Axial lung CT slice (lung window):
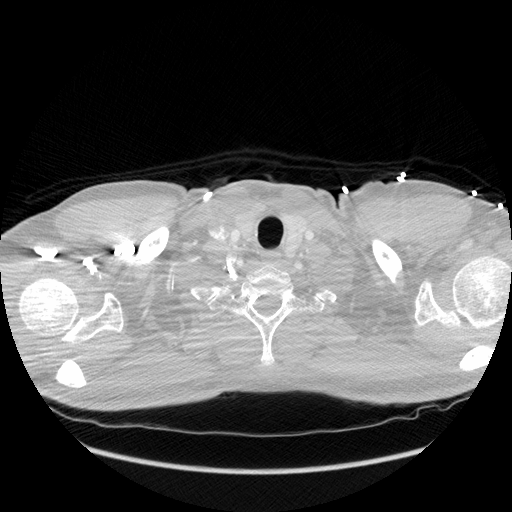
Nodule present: no